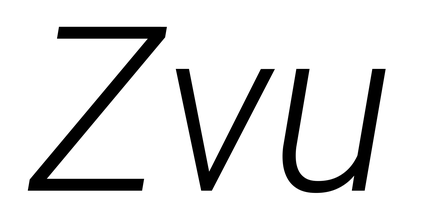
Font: Roboto-Italic_Light_Italic